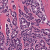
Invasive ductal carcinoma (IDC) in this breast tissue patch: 1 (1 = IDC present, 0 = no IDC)